Question: I have an number of HTML elements which I have to sort for a type of carousel.
Imagine it is a list of div's like the following:
'''
<div>1</div>
<div>2</div>
<div>3</div>
<div>4</div>
<div>5</div>
<!-- etc -->
'''
Let's say that, for instance, i have 13 div's i need to sort. The following has to been done:

I can't quite figure it out, maybe I've been staring at the thing for too long or tried too many alternatives.
edit:
the illustration is maybe a bit distracting.
the result I want is:
'''
<div>1</div>
<div>3</div>
<div>5</div>
<div>7</div>
<div>9</div>
<div>11</div>
<div>13</div>
<div>2</div>
<div>4</div>
<div>6</div>
<div>8</div>
<div>10</div>
<div>12</div>
'''
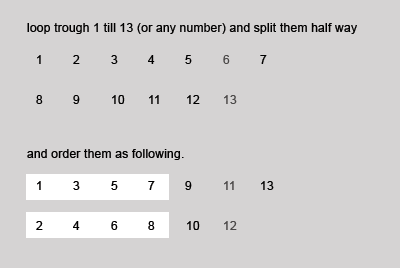
Answer: If they were in a container, say '<div id="container">', just takes the <URL>, like this:
'''
$("#container div:odd").appendTo("#container");
'''
<URL>. If they're in something else, the concept it the same, take the odd ones, append them to the parent at the end.